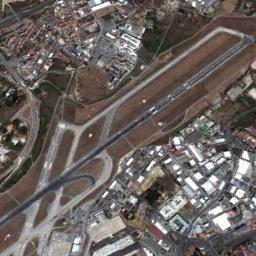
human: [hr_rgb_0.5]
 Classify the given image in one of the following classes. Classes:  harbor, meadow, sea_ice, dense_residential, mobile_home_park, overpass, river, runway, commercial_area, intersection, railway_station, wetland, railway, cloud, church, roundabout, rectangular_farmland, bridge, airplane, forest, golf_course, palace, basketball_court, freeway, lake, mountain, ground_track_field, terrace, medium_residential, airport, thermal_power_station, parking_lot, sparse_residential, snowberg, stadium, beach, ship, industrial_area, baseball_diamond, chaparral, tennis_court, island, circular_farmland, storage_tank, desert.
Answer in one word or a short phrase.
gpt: airport